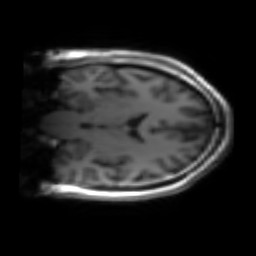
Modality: inplaneT1
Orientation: coronal
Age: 28
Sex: male
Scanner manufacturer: siemens
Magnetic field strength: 3 T
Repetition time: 1.2 s
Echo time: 0.00251 s